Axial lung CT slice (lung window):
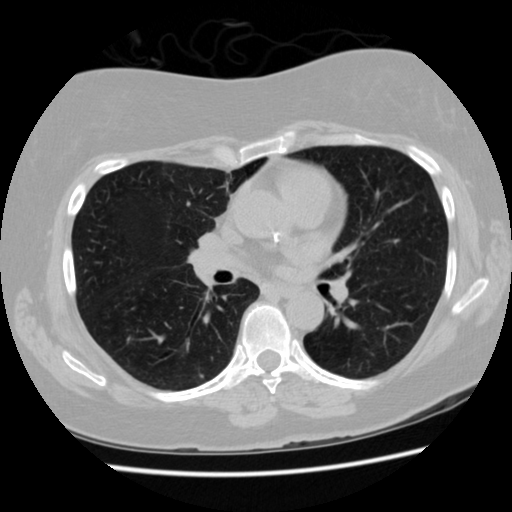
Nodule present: no